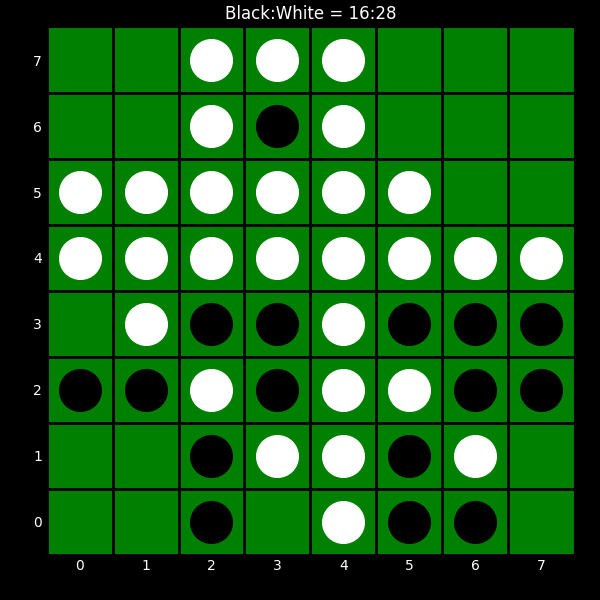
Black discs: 16
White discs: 28